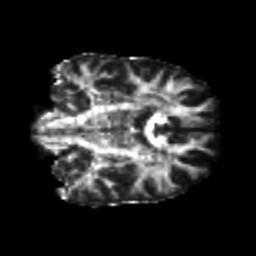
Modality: FA
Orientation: coronal
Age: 26
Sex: male
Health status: healthy
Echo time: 0.074 s